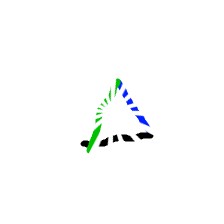
Shape: triangle